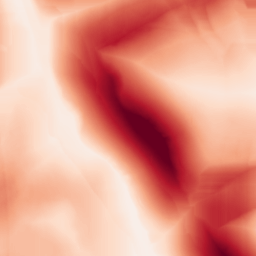
Category: morphological
Decomposition family: morphological_square
Decomposition parameters: operation: gradient
size: 50
Upsampling method: linear_exact
Upsampling parameters: scale: 4
Upsampling scale: 4